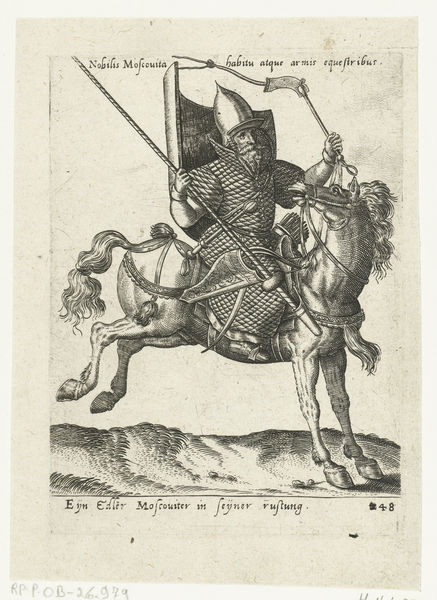
Titel: Moskovitische edelman te paard
Künstler: Abraham de Bruyn
Standort: Amsterdam
Institution: Rijksmuseum
Schlagwörter: mann, weiß, landschaft, schwarz, zeichnung, bart, mensch, erde, natur, pferd, reiter, hufe, mähne, sattel, schwanz, schweif, zügel, schrift, bogen, stab, fahne, lanze, zahlen, schild, unterschrift, buch, geschirr, druck, schwarzweiss, seite, scharz, text, waffen, soldat, überschrift, helm, ritter, rüstung, buchseite, krieger, speer, edelmann, gallopp, pfeil, pfeile, edler, mähen, kettenhemd, spitzhelm, schilod